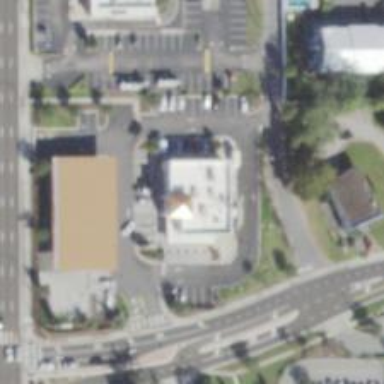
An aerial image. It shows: Convenience shop.